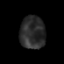
Tissue: prostate
Cell type: Epithelial cells
Senescence score: 0.2775
Nuclear area (px): 807
Mean DAPI intensity: 43.928